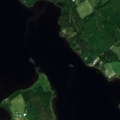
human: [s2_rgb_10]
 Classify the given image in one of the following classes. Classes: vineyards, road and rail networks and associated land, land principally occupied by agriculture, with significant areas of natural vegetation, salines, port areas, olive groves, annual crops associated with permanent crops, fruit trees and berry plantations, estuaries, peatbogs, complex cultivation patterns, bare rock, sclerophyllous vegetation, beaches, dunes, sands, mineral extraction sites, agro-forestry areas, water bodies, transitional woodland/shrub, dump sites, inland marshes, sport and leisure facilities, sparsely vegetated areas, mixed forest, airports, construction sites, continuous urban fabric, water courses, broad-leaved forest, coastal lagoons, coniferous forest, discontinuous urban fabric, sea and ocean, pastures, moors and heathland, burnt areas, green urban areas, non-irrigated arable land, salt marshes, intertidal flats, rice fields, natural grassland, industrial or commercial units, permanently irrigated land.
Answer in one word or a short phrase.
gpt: non-irrigated arable land, mixed forest, water bodies